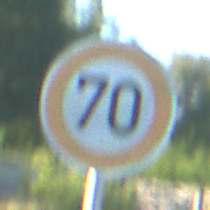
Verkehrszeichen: Geschwindigkeit70
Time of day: MorningAfternoon
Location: Outdoor (Nature)
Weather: Clear
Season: NotSpecified
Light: Natural